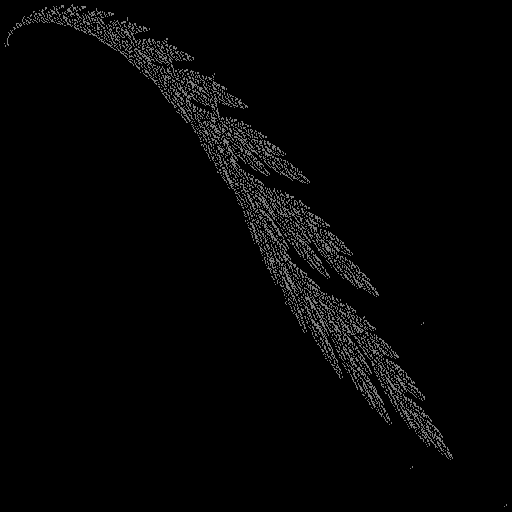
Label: snail